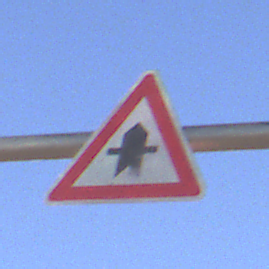
Verkehrszeichen: Vorfahrt
Umgebung: Outdoor, Nature
Tageszeit: SunriseSunset
Wetter: Clear
Licht: Natural
Jahreszeit: NotSpecified
Kontrast: HighContrast